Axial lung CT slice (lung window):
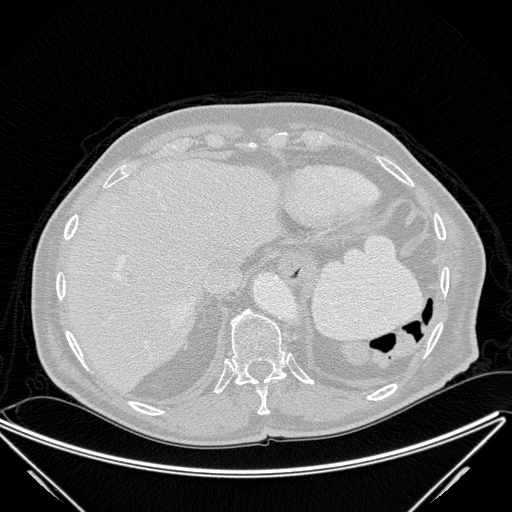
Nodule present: no